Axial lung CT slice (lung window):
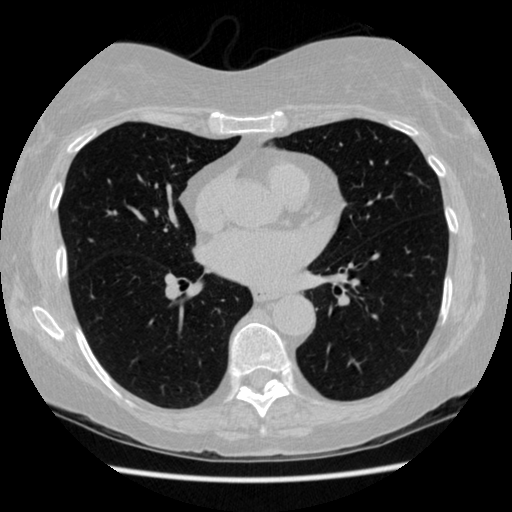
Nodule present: no